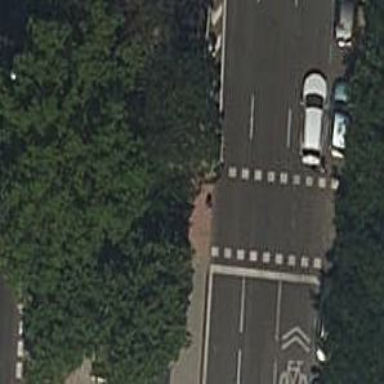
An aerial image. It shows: Crossing with traffic signals.